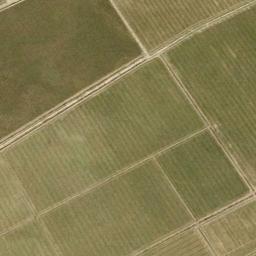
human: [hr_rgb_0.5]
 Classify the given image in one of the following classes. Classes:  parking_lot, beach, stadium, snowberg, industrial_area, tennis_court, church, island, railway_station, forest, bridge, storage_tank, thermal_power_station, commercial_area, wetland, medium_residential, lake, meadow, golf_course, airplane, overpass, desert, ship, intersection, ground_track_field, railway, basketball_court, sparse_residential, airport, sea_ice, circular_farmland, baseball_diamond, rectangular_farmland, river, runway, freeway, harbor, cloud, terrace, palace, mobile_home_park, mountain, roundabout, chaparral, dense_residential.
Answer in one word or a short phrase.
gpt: rectangular_farmland